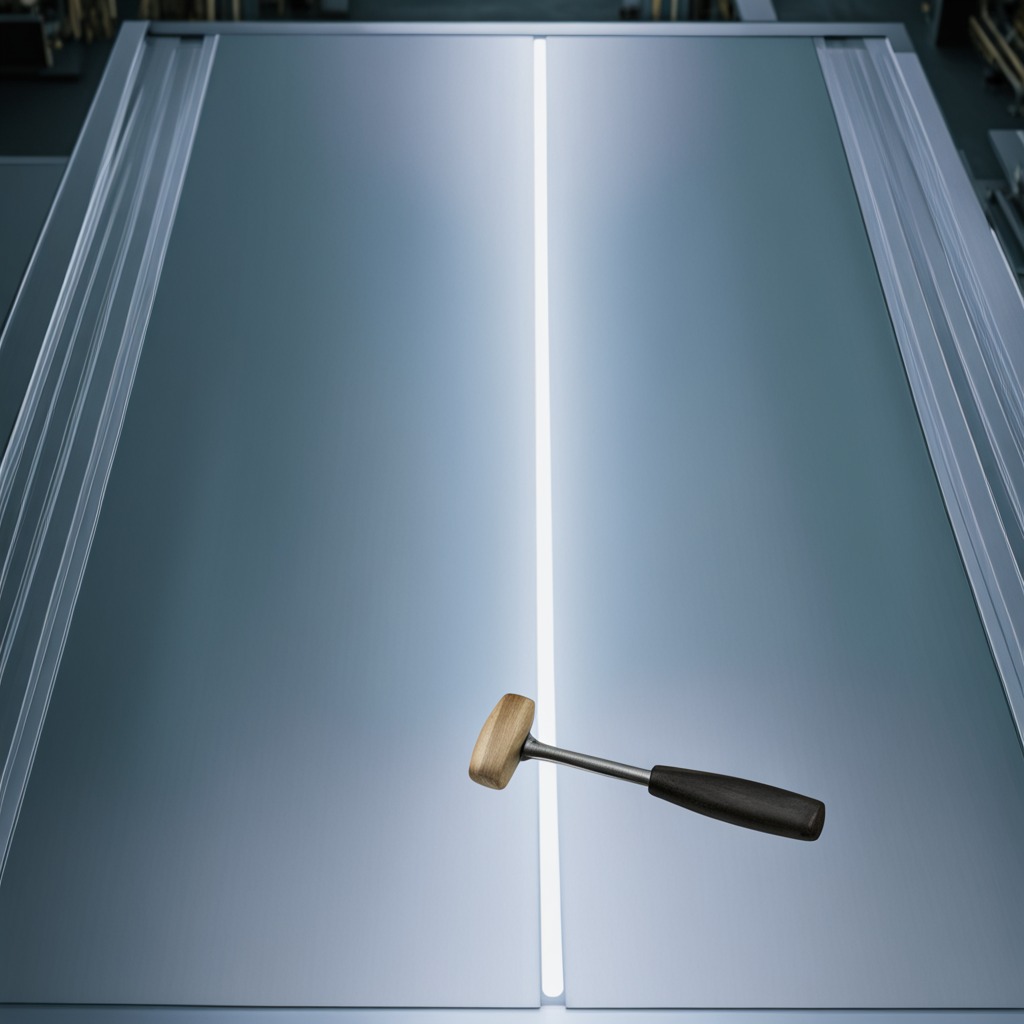
A hammer lies on a metal table in a machine shop under fluorescent lights.